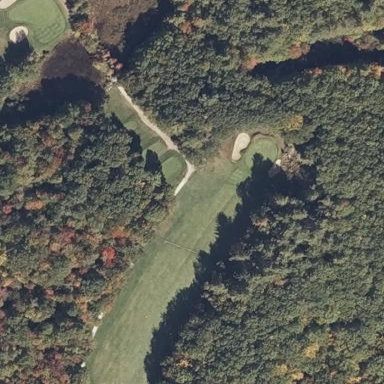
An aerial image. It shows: Golf fairway surrounded by grass.